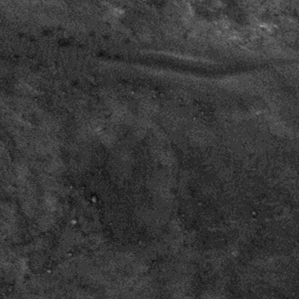
Label: frost